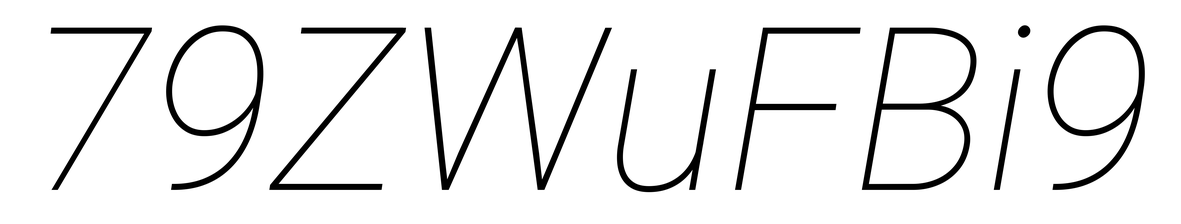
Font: Roboto-Italic_Thin_Italic